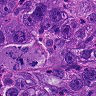
Metastatic tissue present: yes